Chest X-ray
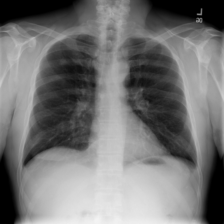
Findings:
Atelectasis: negative
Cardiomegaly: negative
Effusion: negative
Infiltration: negative
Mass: negative
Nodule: negative
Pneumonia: negative
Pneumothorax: negative
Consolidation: negative
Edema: negative
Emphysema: negative
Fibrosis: negative
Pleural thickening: negative
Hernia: negative